Question: I want to add 'QToolButton' inside the 'QLineEdit'.
I want to clear the text of 'QLineEdit' control on that button click.
For example how in google image:

I have looked :
This <URL>
But still not solved my issue.
Thanks in Advance.
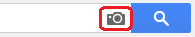
Answer: //Create QToolButton:
'''
QToolButton *clearButton = new QToolButton(this);
QPixmap pixmap(":/new/AppResource/images/clear_button.png");
clearButton->setIcon(QIcon(pixmap));
clearButton->setIconSize(pixmap.size());
clearButton->setCursor(Qt::ArrowCursor);
clearButton->setStyleSheet("QToolButton { border: none; padding: 0px; }");
clearButton->hide();
'''
Connect Signal-Slot:
'''
connect(clearButton, SIGNAL(clicked()), this, SLOT(clear()));
connect(this, SIGNAL(textChanged(const QString&)), this, SLOT(updateCloseButton(const QString&)));
'''
Visible on Text Enter into serach box:
'''
clearButton->setVisible(true);
'''